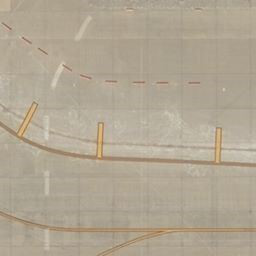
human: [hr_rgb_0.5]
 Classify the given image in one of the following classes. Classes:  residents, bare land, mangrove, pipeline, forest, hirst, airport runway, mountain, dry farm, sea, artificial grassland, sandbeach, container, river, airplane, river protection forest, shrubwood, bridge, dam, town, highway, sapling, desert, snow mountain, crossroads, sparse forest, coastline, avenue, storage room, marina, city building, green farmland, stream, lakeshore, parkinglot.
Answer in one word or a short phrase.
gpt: airport runway